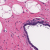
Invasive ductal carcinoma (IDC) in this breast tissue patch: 0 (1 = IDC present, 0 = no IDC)